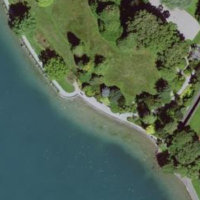
EUNIS habitat code: 53
Species observed at this site:
Geranium sanguineum
Luzula campestris
Taxus baccata
Cymbalaria muralis